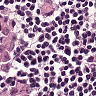
Metastatic tissue present: yes